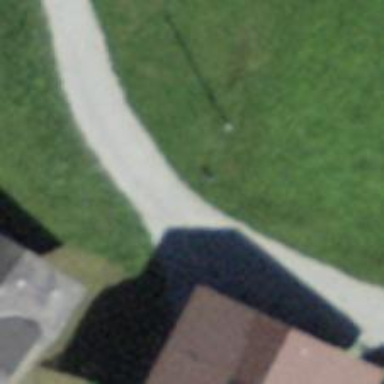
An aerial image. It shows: Track with grade1 surface made of grass paver.